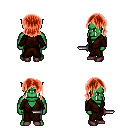
a pixel art fantasy rpg character, male body template, orc, green skin, brown robe, teal pants, red long bangs hairstyle, maroon shoes, dagger, four views (front, back, left, right), 2x2 character sprite sheet, small pixel art, hard edges, no anti-aliasing